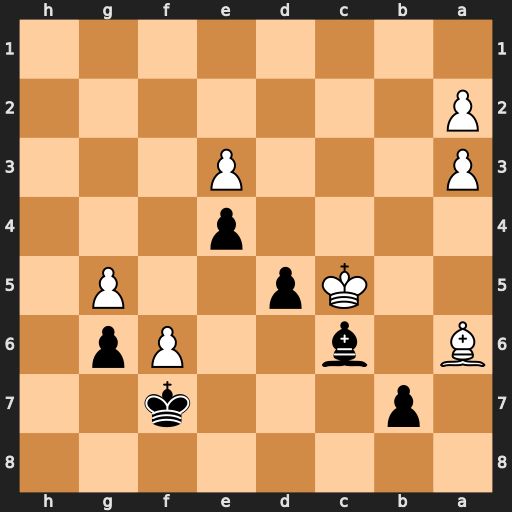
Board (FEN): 8/1p3k2/B1b2Pp1/2Kp2P1/4p3/P3P3/P7/8
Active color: b
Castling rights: -
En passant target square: -
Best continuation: bxa6 Kxc6 d4 exd4 e3